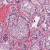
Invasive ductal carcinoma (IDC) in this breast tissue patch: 0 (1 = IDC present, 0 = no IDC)